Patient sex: M
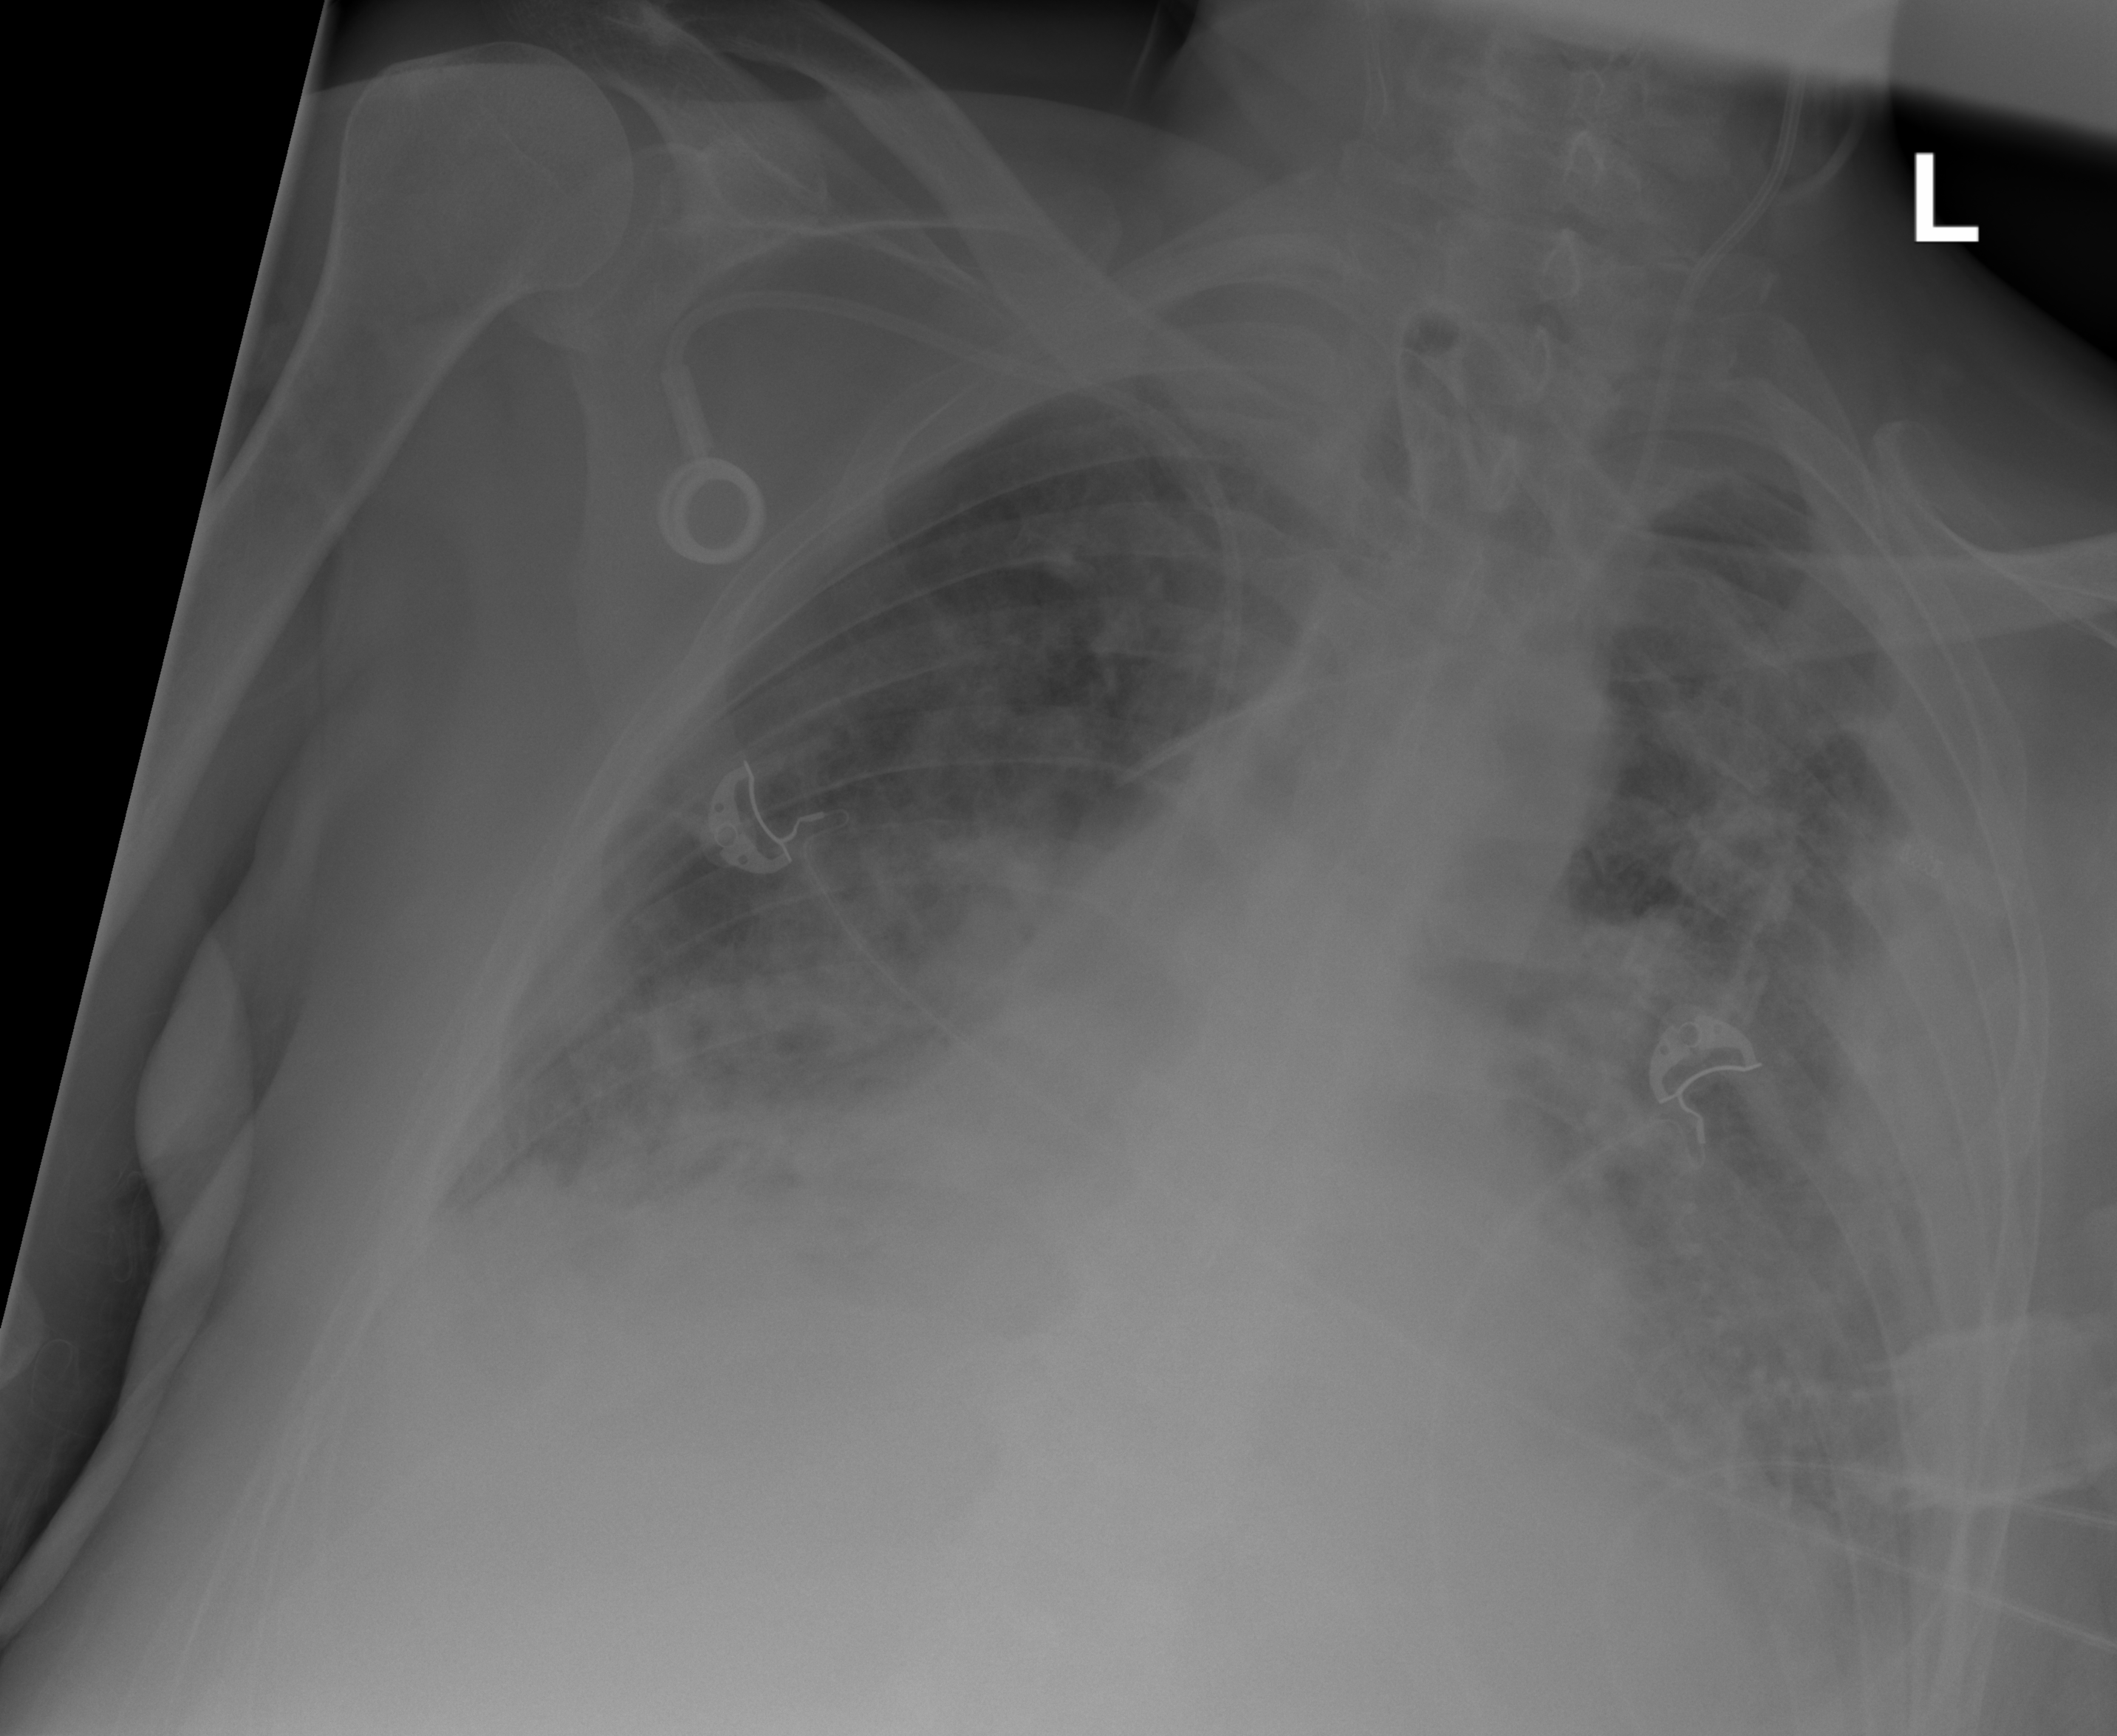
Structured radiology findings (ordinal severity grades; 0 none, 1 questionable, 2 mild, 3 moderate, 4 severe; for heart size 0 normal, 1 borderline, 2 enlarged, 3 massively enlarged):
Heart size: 2
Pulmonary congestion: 2
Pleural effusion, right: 2
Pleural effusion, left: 2
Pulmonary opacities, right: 3
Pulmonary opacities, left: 3
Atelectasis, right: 2
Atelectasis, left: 2